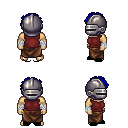
a pixel art fantasy rpg character, male body template, human, tanned skin, maroon sleeveless shirt, robe skirt, blue curly afro hairstyle, metal helm, white cloth bandages, black slippers, four views (front, back, left, right), 2x2 character sprite sheet, small pixel art, hard edges, no anti-aliasing